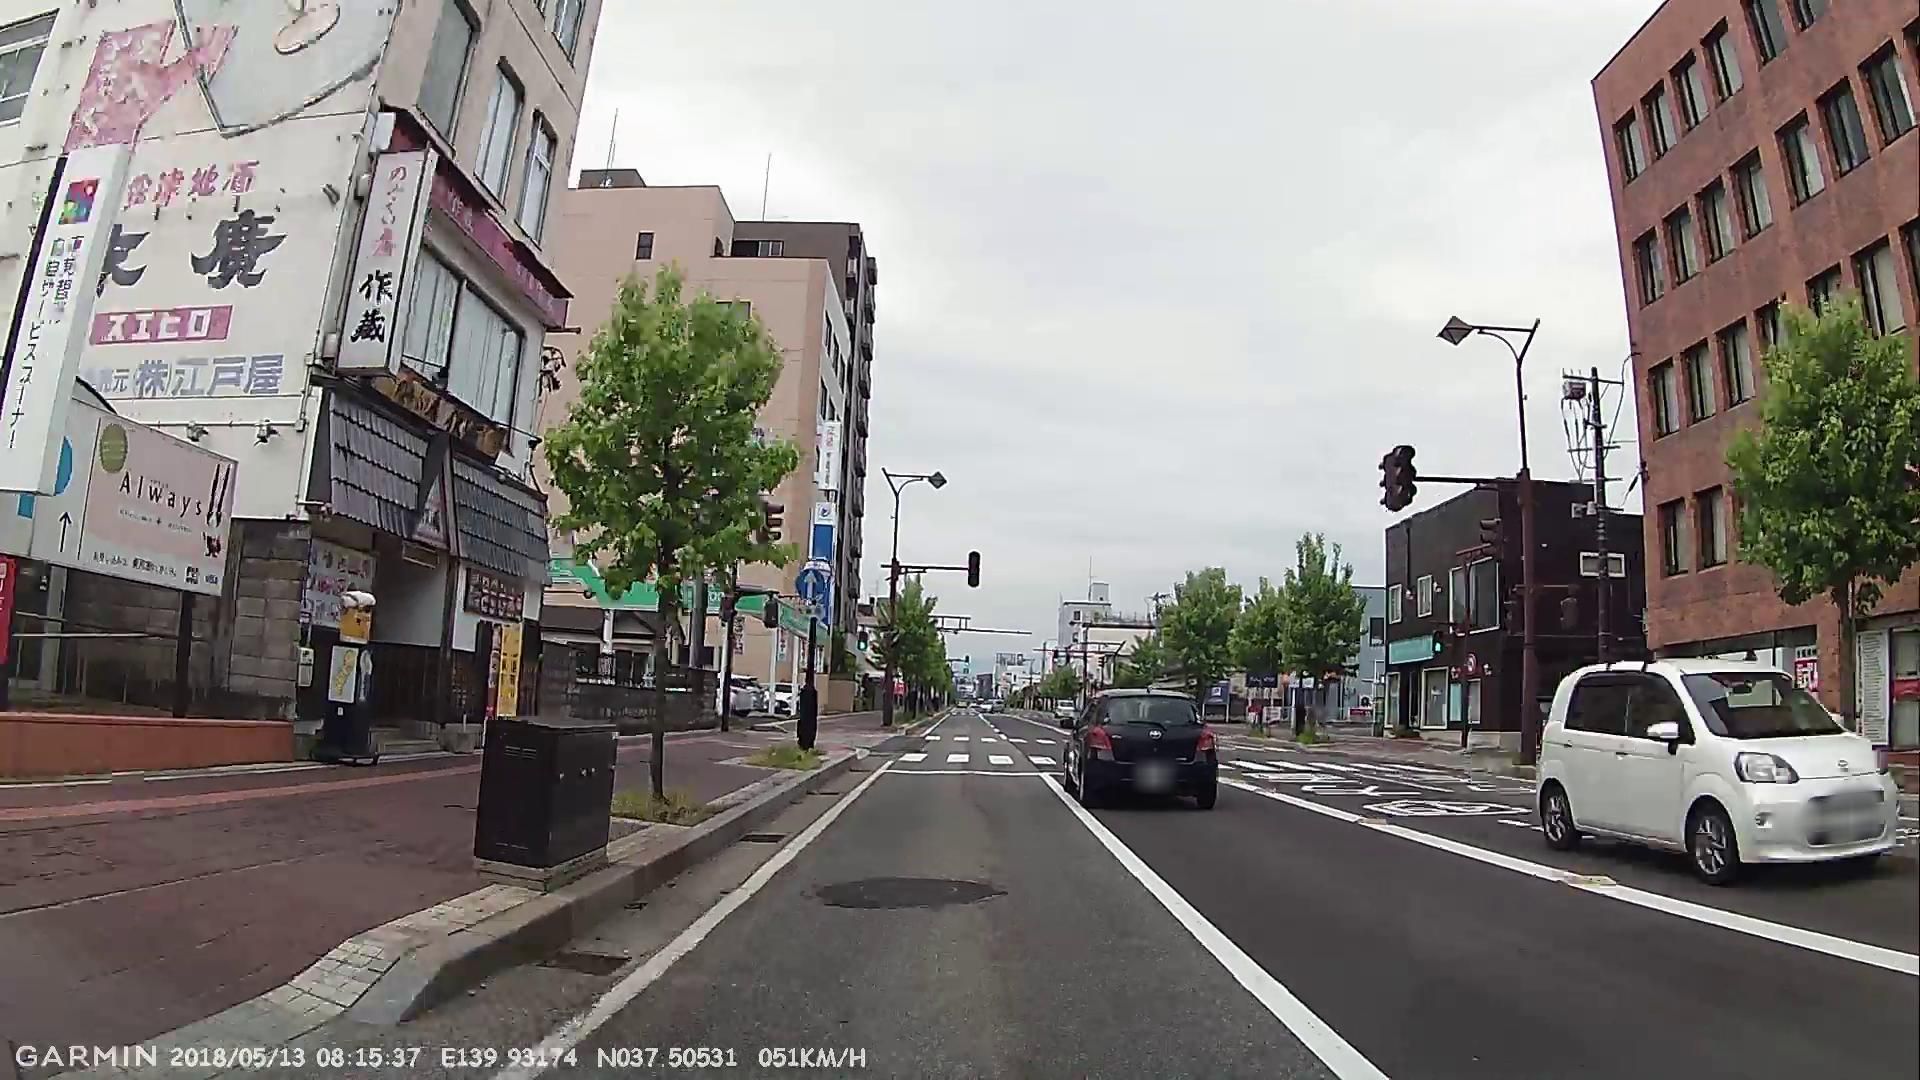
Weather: cloudy
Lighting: day
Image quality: good
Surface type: driving surface
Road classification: footway
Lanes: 2.0
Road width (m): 3.5
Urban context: urban centre
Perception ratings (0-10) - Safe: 4.69, Lively: 9.38, Beautiful: 7.43, Boring: 2, Depressing: 2.47, Wealthy: 7.03